Question: Well here I am to talk about the second part of this question <URL>.
I'm trying to implement Undo/Redo operations for Adding/Deleting ListView Items.
I've advanced a little more with the coding of this LV UndoManager code but it is very hard for me always when I try to advance.
At the moment I can add single items and then I can Undo/Redo perfectly that ADDED items, no more.
The problems that I have are these:
When I remove a single Item from the Listview I'm unable to perform a "undo" to add again that item removed into the LV.
When I add a range if items I can't undo, When I call 'UndoLastAction' it throws a 'System.Reflection.TargetParameterCountException' exception
When I remove a range of Items I'm unable to undo/redo the operation and launchs the same exception.
In resume, If I add a single Item I can undo/redo perfecly, if I remove a single Item I can't undo right, also I can't undo/redo a range of ListViewItems.
I need someone who could help me to fix those problems... or at least one of them, with patience.
The code is a little big so I think that maybe can take less time to understand and to find errors opening and testing this source project that I've uploaded.
Here is the 'full' Source:
<URL>
Just an image:

here is the UndoManager class:
'''
Class ListView_UndoManager
Private action As ListView_Action = Nothing
Public Property Undostack As New Stack(Of ListView_Action)
Public Property Redostack As New Stack(Of ListView_Action)
' Public Property IsDoingUndo As Boolean = False
' Public Property IsDoingRedo As Boolean = False
''' <summary>
''' Undo the last action.
''' </summary>
''' <remarks></remarks>
Sub UndoLastAction()
If Undostack.Count = 0 Then Exit Sub ' Nothing to Undo.
action = Undostack.Pop ' Get the Action from Stack and remove it.
action.Operation.DynamicInvoke(action.data) ' Invoke the undo Action.
End Sub
''' <summary>
''' Redo the last action.
''' </summary>
''' <remarks></remarks>
Sub RedoLastAction()
If Redostack.Count = 0 Then Exit Sub ' Nothing to Redo.
action = Redostack.Pop() ' Get the Action from Stack and remove it.
action.Operation.DynamicInvoke(action.data) ' Invoke the redo Action.
End Sub
End Class
Class ListView_Action
''' <summary>
''' Name the Undo / Redo Action
''' </summary>
''' <value></value>
''' <returns></returns>
''' <remarks></remarks>
Property name As String
''' <summary>
''' Points to a method to excecute
''' </summary>
''' <value></value>
''' <returns></returns>
''' <remarks></remarks>
Property Operation As [Delegate]
''' <summary>
''' Data Array for the method to excecute
''' </summary>
''' <value></value>
''' <returns></returns>
''' <remarks></remarks>
Property data As ListViewItem()
End Class
'''
Here is the ListView user control that I'm using, I post this because is important the Events which I'm triggering: 'ItemAdded', 'ItemRemoved', 'RangeItemAdded' and 'RangeItemRemoved'.
'''
Public Class LV : Inherits ListView
Public Shared Event ItemAdded As EventHandler(Of ItemAddedEventArgs)
Public Class ItemAddedEventArgs : Inherits EventArgs
Public Property Item As ListViewItem
End Class
Public Shared Event ItemRemoved As EventHandler(Of ItemRemovedEventArgs)
Public Class ItemRemovedEventArgs : Inherits EventArgs
Public Property Item As ListViewItem
End Class
Public Shared Event RangeItemAdded As EventHandler(Of RangeItemAddedEventArgs)
Public Class RangeItemAddedEventArgs : Inherits EventArgs
Public Property Items As ListViewItem()
End Class
Public Shared Event RangeItemRemoved As EventHandler(Of RangeItemRemovedEventArgs)
Public Class RangeItemRemovedEventArgs : Inherits EventArgs
Public Property Items As ListViewItem()
End Class
Public Sub New()
Me.Name = "ListView_Elektro"
Me.GridLines = True
Me.FullRowSelect = True
Me.MultiSelect = True
Me.View = View.Details
End Sub
''' <summary>
''' Adds an Item to the ListView,
''' to monitor when an Item is added to the ListView.
''' </summary>
Public Function AddItem(ByVal Item As ListViewItem) As ListViewItem
RaiseEvent ItemAdded(Me, New ItemAddedEventArgs With { _
.Item = Item
})
Return MyBase.Items.Add(Item)
End Function
''' <summary>
''' Adds a range of Items to the ListView,
''' to monitor when an Item is added to the ListView.
''' </summary>
Public Sub AddItem_Range(ByVal Items As ListViewItem())
RaiseEvent RangeItemAdded(Me, New RangeItemAddedEventArgs With { _
.Items = Items
})
MyBase.Items.AddRange(Items)
End Sub
''' <summary>
''' Removes an Item from the ListView
''' to monitor when an Item is removed from the ListView.
''' </summary>
Public Sub RemoveItem(ByVal Item As ListViewItem)
RaiseEvent ItemRemoved(Me, New ItemRemovedEventArgs With { _
.Item = Item
})
MyBase.Items.Remove(Item)
End Sub
''' <summary>
''' Removes a range of Items from the ListView
''' to monitor when an Item is removed from the ListView.
''' </summary>
Public Sub RemoveItem_Range(ByVal Items As ListViewItem())
RaiseEvent RangeItemRemoved(Me, New RangeItemRemovedEventArgs With { _
.Items = Items
})
For Each Item As ListViewItem In Items
MyBase.Items.Remove(Item)
Next
End Sub
End Class
'''
And finally here is the Form1 code of the Test application, here are the stuff which I use to add/remove items and to call undo/redo but I call to methods of my custom ListView user control so you need to notice that...:
'''
Public Class Form1
Dim _undoManager As New ListView_UndoManager
Dim LVItem As ListViewItem
Delegate Sub AddDelegate(item As ListViewItem)
Delegate Sub RemoveDelegate(item As ListViewItem)
Delegate Sub AddRangeDelegate(item As ListViewItem())
Delegate Sub RemoveRangeDelegate(item As ListViewItem())
' Adds a single item
Private Sub Button_AddItem_Click(sender As Object, e As EventArgs) _
Handles Button_AddItem.Click
Dim index As String = CStr(LV1.Items.Count + 1)
LVItem = New ListViewItem With {.Text = index}
LVItem.SubItems.AddRange({"Hello " & index, "World " & index})
LV1.AddItem(LVItem)
End Sub
' Adds a range of 2 items to the ListView
Private Sub Button_AddRange_Of_Items_Click(sender As Object, e As EventArgs) Handles Button_AddRange_Of_Items.Click
Dim index As String = CStr(LV1.Items.Count + 1)
Dim lvitem As New ListViewItem With {.Text = index}
lvitem.SubItems.AddRange({"Hello " & index, "World " & index})
Dim lvitem2 As New ListViewItem With {.Text = index + 1}
lvitem2.SubItems.AddRange({"Hello " & index + 1, "World " & index + 1})
LV1.AddItem_Range({lvitem, lvitem2})
End Sub
' Removes the last item
Private Sub Button_RemoveLastItem_Click(sender As Object, e As EventArgs) _
Handles Button_RemoveLastItem.Click
If LV1.Items.Count <> 0 Then
LV1.RemoveItem(LV1.Items.Cast(Of ListViewItem).Last)
End If
End Sub
' Clear all items
Private Sub Button_Clear_Items_Click(sender As Object, e As EventArgs) _
Handles Button_Clear_Items.Click
LV1.Items.Clear()
End Sub
' Clear the Undo/Redo Stacks
Private Sub Button_Clear_Stacks_Click(sender As Object, e As EventArgs) _
Handles Button_Clear_Stacks.Click
_undoManager.Undostack = New Stack(Of ListView_Action)
_undoManager.Redostack = New Stack(Of ListView_Action)
Label_UndoCount_Value.Text = CStr(0)
Label_RedoCount_Value.Text = CStr(0)
End Sub
' Refreshes the Stacks Count
Private Sub Refresh_StackCount()
Label_UndoCount_Value.Text = CStr(_undoManager.Undostack.Count)
Label_RedoCount_Value.Text = CStr(_undoManager.Redostack.Count)
End Sub
' Monitors when an Item is added
Private Sub ListView_ItemAdded(sender As Object, e As LV.ItemAddedEventArgs) _
Handles LV1.ItemAdded
' // Crate an Undo Action
Dim u As New ListView_Action()
With u
.name = "Remove Item"
.Operation = New RemoveDelegate(AddressOf LV1.RemoveItem)
.data = {e.Item}
End With
_undoManager.Undostack.Push(u)
Refresh_StackCount()
End Sub
' Monitors when a range of Items are added
Private Sub ListView_RangeItemAdded(sender As Object, e As LV.RangeItemAddedEventArgs) _
Handles LV1.RangeItemAdded
' // Crate an Undo Action
Dim u As New ListView_Action()
With u
.name = "Remove Item Range"
.Operation = New RemoveRangeDelegate(AddressOf LV1.RemoveItem_Range)
.data = e.Items
End With
_undoManager.Undostack.Push(u)
Refresh_StackCount()
End Sub
' Monitors when an Item is removed
Private Sub ListView_ItemRemoved(sender As Object, e As LV.ItemRemovedEventArgs) _
Handles LV1.ItemRemoved
' // Create a Redo Action
Dim r As New ListView_Action()
With r
.name = "Add Item"
.Operation = New AddDelegate(AddressOf LV1.AddItem)
.data = {e.Item}
End With
_undoManager.Redostack.Push(r)
Refresh_StackCount()
End Sub
' Monitors when a range of Items are removed
Private Sub ListView_RangeItemRemoved(sender As Object, e As LV.RangeItemRemovedEventArgs) _
Handles LV1.RangeItemRemoved
' // Create a Redo Action
Dim r As New ListView_Action()
With r
.name = "Add Item"
.Operation = New AddRangeDelegate(AddressOf LV1.AddItem_Range)
.data = e.Items
End With
_undoManager.Redostack.Push(r)
Refresh_StackCount()
End Sub
' Undo
Private Sub Button_Undo_Click(sender As Object, e As EventArgs) _
Handles Button_Undo.Click
_undoManager.UndoLastAction()
End Sub
' Redo
Private Sub Button_Redo_Click(sender As Object, e As EventArgs) _
Handles Button_Redo.Click
_undoManager.RedoLastAction()
End Sub
Private Sub Button_Remove_Range_Of_Items_Click(sender As Object, e As EventArgs) Handles Button_Remove_Range_Of_Items.Click
If LV1.Items.Count > 1 Then
Dim lvi1 As ListViewItem = LV1.Items(LV1.Items.Count - 1)
Dim lvi2 As ListViewItem = LV1.Items(LV1.Items.Count - 2)
LV1.RemoveItem_Range({lvi1, lvi2})
End If
End Sub
End Class
'''
PS: Like I've said, really would be very more friendly to downlaod the source and test it.
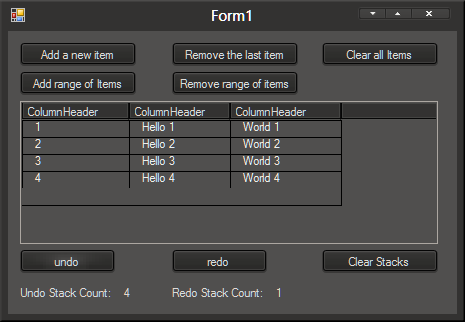
Answer: 'When I remove a single Item from the Listview' - easy one.
RemoveItem removes an item from the list AND adds it to the stack, but it still also resides on the UnDo stack!!! If you Add 5, remove 1 and then Undo, you get 2 copies of item 5 on the Redo!
First, you should change the AddItem mechanism to a straight counter to make debugging easier
'''
nLVItemIndex += 1
Dim index As String = (nLVItemIndex).ToString
newItem = New ListViewItem
newItem.Text = "Item " & index
newItem.SubItems.Add("Hello " & index)
newItem.SubItems.Add("World " & index)
AddItem(newItem)
'''
Using 'CStr' on ListView item count creates names that can already exist on the UnDo/Redo stack and makes debugging more difficult.
I should think a GUI level, user invoked action like RemoveItem would fall into the UnDo stack. You are equating AddItem with UnDO and RemoveItem with Redo which is wrong. Everything from the GUI Form level should fall into the Undo stack, and the way it should get into the ReDo is via a UM.Undo method.
Moving it to the UnDo stack will reveal another problem: Your UnDo Manager does very little for itself and uses the form level AddItem/RemoveItem rather than its own internal procedures (he cant even create his own UnDo/Redo Actions.) The result is that ALL Additem actions Push a Remove Action onto the UnDo stack; and All RemoveItems push a ReDo action which is NOT valid since you do want to UnDo a Remove!
The end result is that 'UM.UndoLastAction' pops from UnDo (good) then 'DynamicInvoke' triggers Form.AddItem which issues an UnDo Push (very bad because one was just popped - in fact thats what we are still doing - thats why the original had IsRedoing flags). UnDo Manager needs major brain surgery to do his own work because GUi level Add/Remove actions are not the same as UnDo/ReDo.
- - - -
This then reveals that UnDoManager doesnt have reference to the control he is "managing" let alone the ability to monitor more than one LV. I would think that an AddRange approach would just aggravate the issues above (cant find the essentials in the wall of code).
Finally, is it really necessary to post all the prop XML comment headers in the wall of text? Are all the Draw overrides germane to the Undo? No.
Here is roughly what 'UnDoManager.UnDo' needs to do (from my rework of that overblown one you started with):
'''
Friend Function UnDo() As Boolean
If _undoStack.Count = 0 Then Exit Function
Dim ur As UndoAction ' ie Command
_IgnoreChange = True ' ie IsUnDoing so you dont Push while Popping
ur = _undoStack.Pop ' get the Undo, such as LV.RemoveItem
ur.Undo() ' Undo whatever it is (could be a checkbox etc)
_IgnoreChange = False ' open for business
_redoStack.Push(ur) ' push the same Action onto the ReDo
' I dont bother changing a code (yet) because
' if it is in Undostack it is an UnDo
return True
End Function
'''
My 'UnDoAction' is just the Control being undone and the 'Data As Object'. Since MOST Controls have only 1 thing a user messes with, no problem. LV has 2 legitimate user actions (Checked and Label Edit) so to be able to do either, it would need to be expanded.
Mine and the other one rely on polymorphism where undoStack(2) might be a checkedlistbox undo action and undoStack(9) might be a combox action - the watchers(monitors) KNOW which type to create AND how to Undo/ReDo the action. A Text Undo (TextBox, Combo, MaskedEdit and DateTimePicker) is just:
'''
Friend Overrides Function Undo() As Boolean
_Ctl.Text = _UndoData
Return True
End Function
'''
What I wonder about is now you are just doing LastItem - what about RemoveSelectedItem? How do you put it back in order? If you keep ANY sort of order ref it might be invalid because that ref might not be there anymore either.